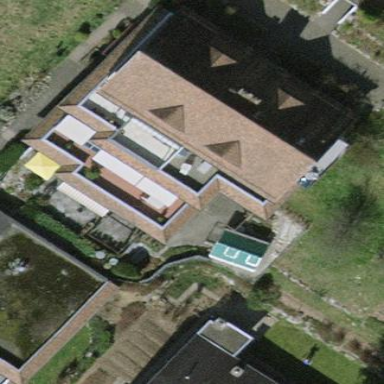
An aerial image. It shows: Terrace building.